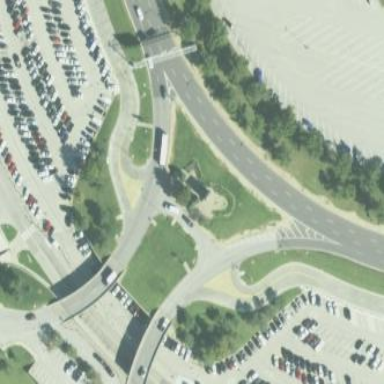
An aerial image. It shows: Roundabout on trunk highway.